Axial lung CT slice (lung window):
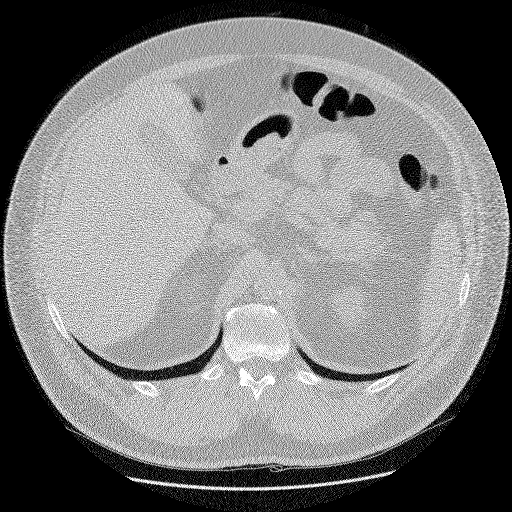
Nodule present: no